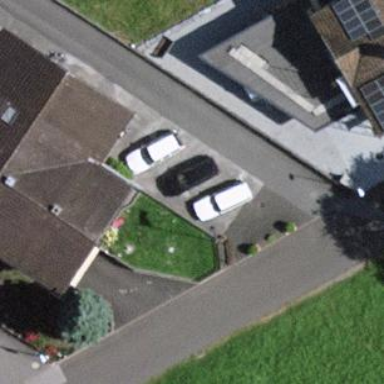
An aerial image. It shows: Detached building.